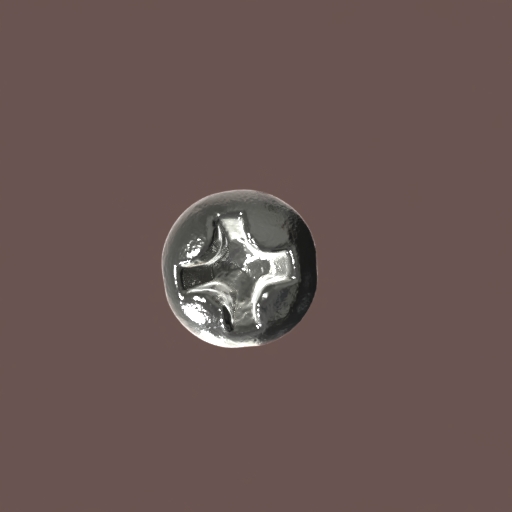
Label: screw